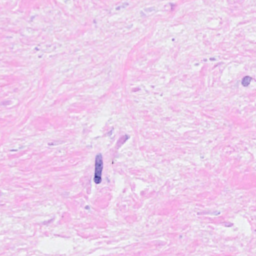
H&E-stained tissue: Breast